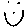
Label: smiley face